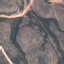
Label: HerbaceousVegetation